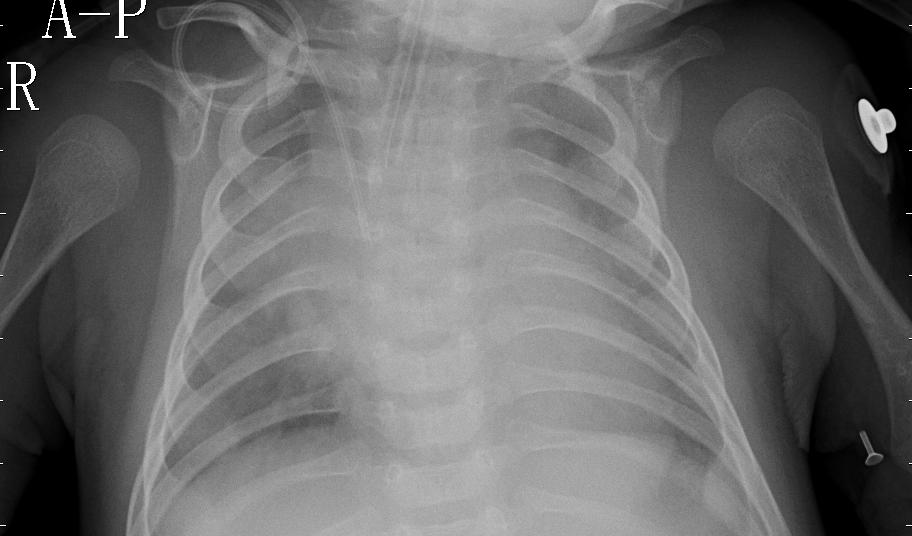
Diagnosis: PNEUMONIA